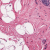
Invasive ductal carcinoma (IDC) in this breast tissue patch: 0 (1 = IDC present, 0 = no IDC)